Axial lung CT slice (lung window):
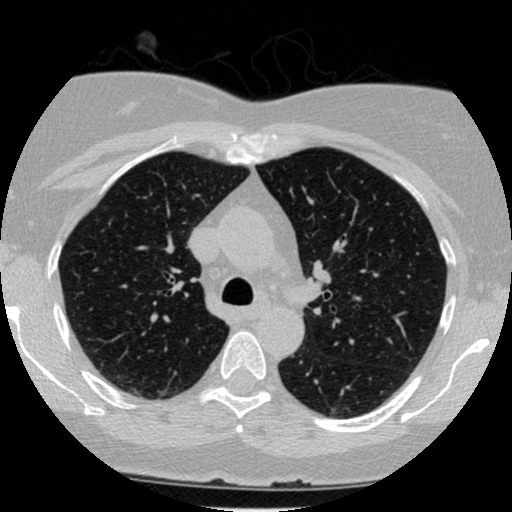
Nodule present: no